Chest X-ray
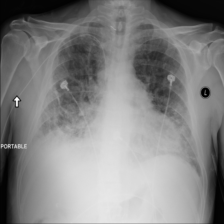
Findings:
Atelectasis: negative
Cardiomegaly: negative
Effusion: negative
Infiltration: positive
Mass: negative
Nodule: negative
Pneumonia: negative
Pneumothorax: negative
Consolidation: negative
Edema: negative
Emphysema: negative
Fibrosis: negative
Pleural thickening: negative
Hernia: negative